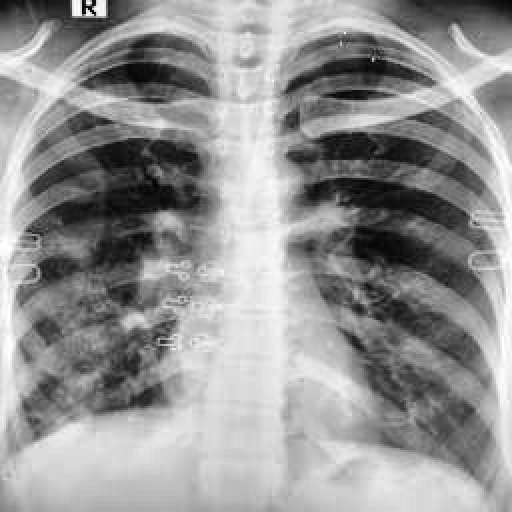
Finding: TUBERCULOSIS